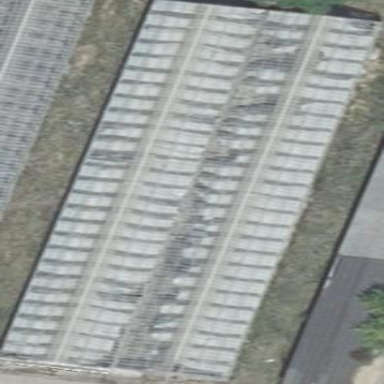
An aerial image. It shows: Greenhouse.